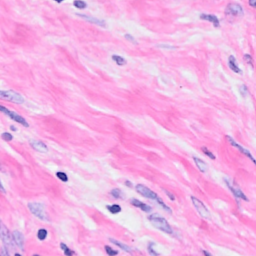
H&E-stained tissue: Breast